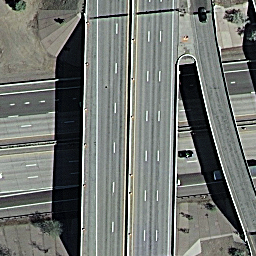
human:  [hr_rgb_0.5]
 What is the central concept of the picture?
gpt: overpass